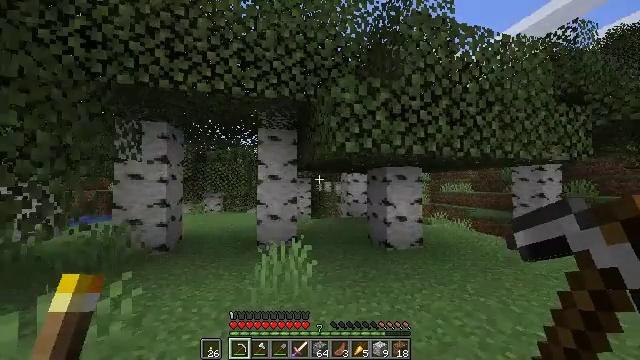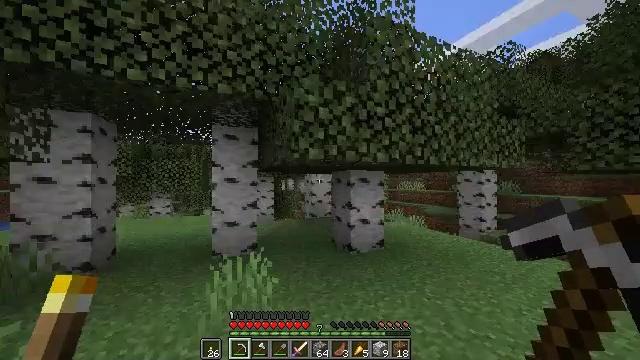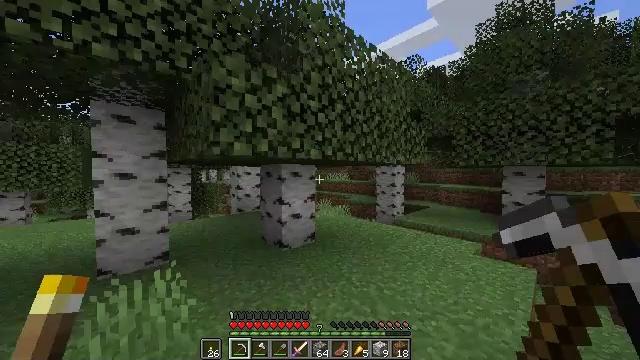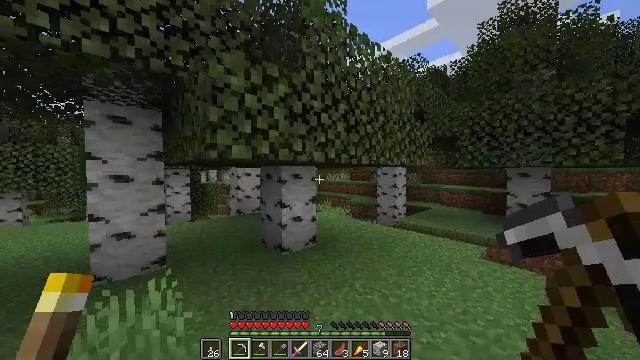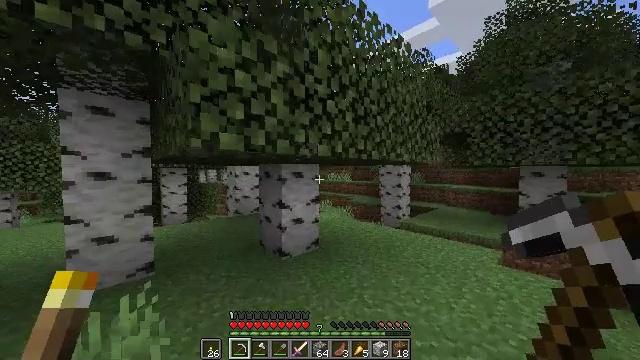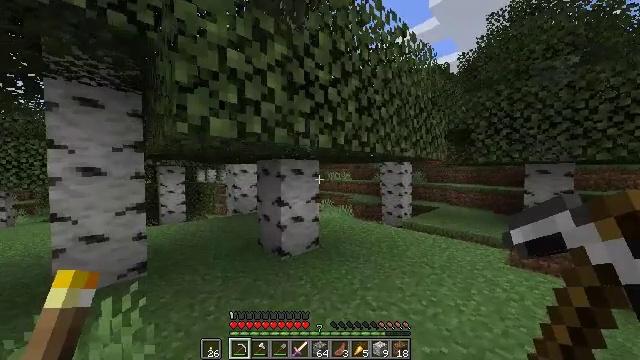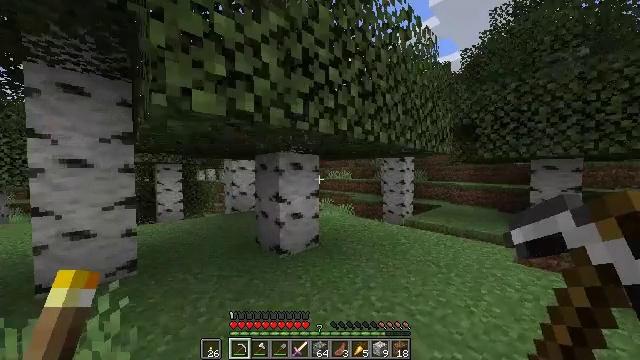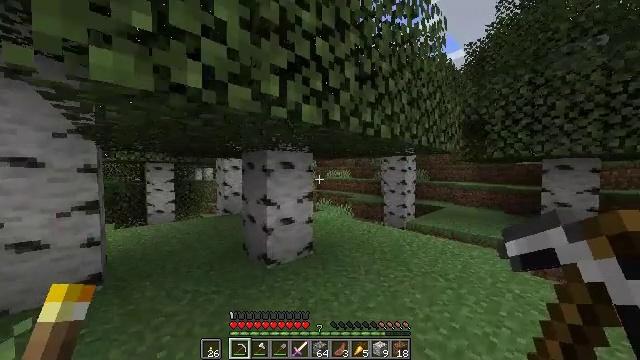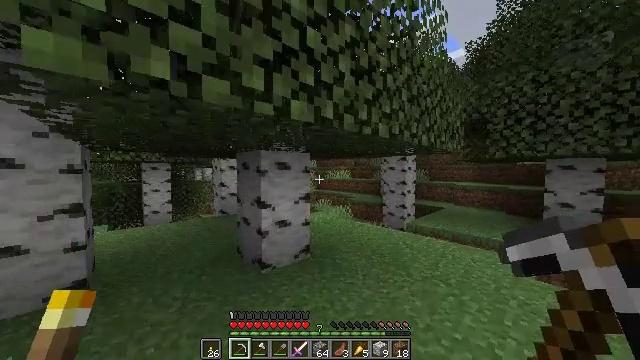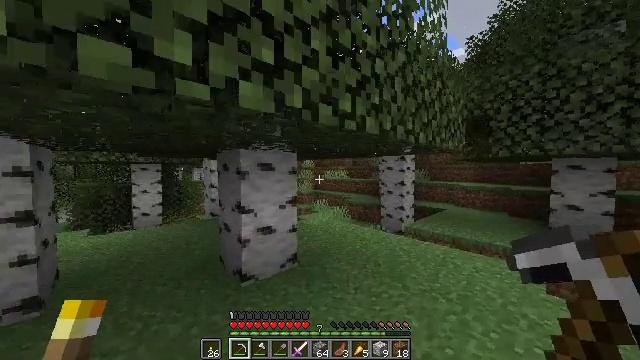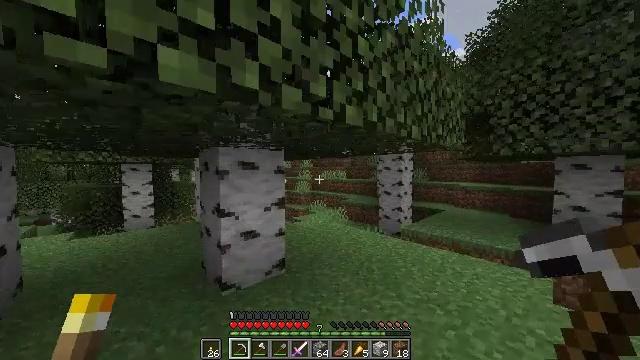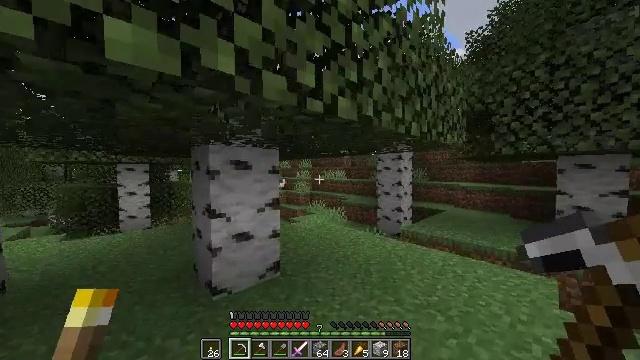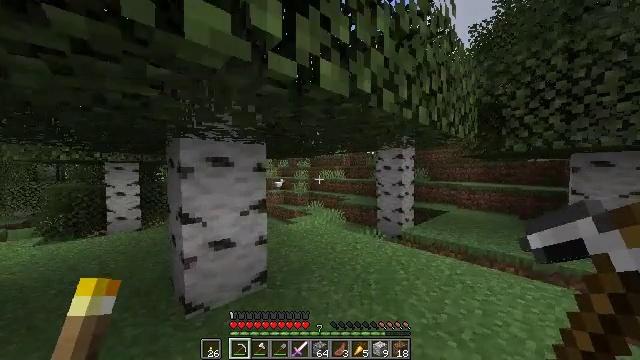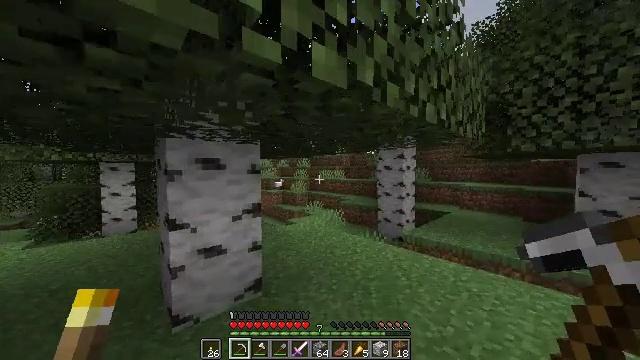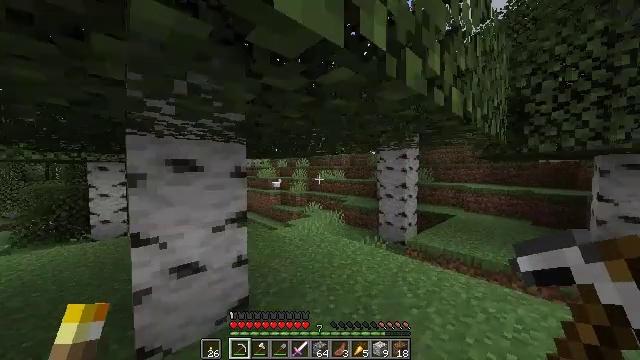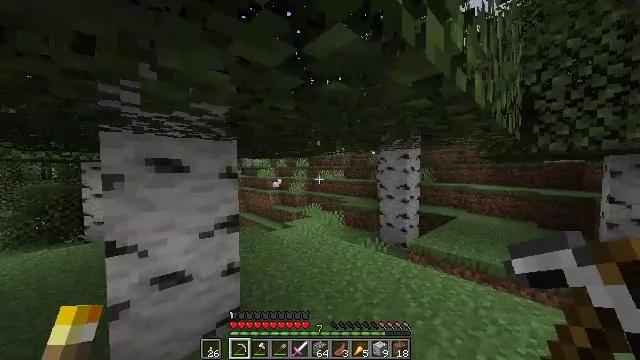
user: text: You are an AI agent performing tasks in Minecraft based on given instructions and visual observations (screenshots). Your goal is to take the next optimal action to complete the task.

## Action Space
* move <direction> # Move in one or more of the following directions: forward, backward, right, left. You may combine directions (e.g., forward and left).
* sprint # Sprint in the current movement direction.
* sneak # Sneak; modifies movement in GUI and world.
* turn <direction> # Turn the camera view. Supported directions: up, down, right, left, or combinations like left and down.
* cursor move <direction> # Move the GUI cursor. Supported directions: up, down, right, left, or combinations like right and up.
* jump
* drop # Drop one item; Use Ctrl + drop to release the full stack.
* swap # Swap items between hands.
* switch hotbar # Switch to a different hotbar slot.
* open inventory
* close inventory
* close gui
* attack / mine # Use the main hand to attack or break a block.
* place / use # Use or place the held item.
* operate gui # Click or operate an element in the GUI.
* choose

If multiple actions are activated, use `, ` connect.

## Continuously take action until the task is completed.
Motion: motion action
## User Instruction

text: Kill the chicken.
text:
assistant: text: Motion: move forward and move right, sprint, turn right, jump
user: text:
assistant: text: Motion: move forward and move right, sprint, turn right and down, jump
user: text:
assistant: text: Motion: move forward and move right, sprint
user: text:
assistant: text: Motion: move forward and move right, sprint
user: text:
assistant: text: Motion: move forward and move right, sprint
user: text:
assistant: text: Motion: move forward and move right, sprint
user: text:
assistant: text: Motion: move forward and move right, sprint
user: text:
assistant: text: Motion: move forward and move right, sprint
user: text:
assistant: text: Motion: move forward and move right, sprint
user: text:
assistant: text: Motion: move forward and move right, sprint
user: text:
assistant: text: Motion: move forward, sprint
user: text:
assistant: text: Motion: move forward, sprint
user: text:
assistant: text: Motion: move forward, sprint
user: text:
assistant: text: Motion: move forward, sprint
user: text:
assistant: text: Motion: move forward, sprint
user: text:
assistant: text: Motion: move forward, sprint
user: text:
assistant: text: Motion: move forward, sprint
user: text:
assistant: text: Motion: move forward, sprint
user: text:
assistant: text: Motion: move forward, sprint
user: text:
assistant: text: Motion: move forward, sprint
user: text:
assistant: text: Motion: move forward, sprint
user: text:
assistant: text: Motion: move forward, sprint
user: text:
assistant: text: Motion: move forward, sprint
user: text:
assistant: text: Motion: move forward, sprint
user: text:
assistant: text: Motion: move forward, sprint
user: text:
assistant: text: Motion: move forward, sprint
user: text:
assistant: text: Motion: move forward, sprint
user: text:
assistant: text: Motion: move forward, sprint
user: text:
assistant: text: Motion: move forward, sprint
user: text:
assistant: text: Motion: move forward, sprint